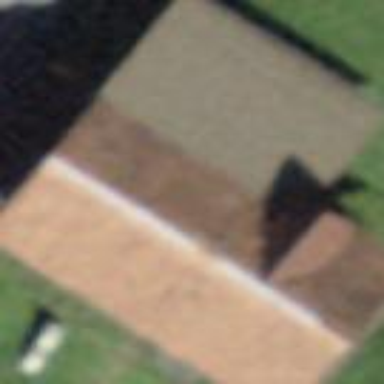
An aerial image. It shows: Rural barn.